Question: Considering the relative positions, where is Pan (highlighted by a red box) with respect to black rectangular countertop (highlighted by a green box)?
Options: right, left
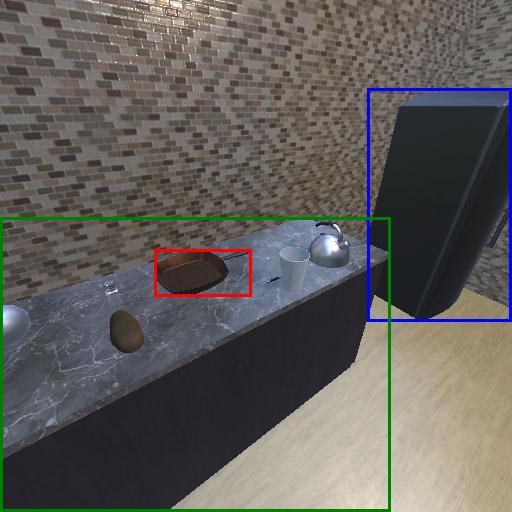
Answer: right